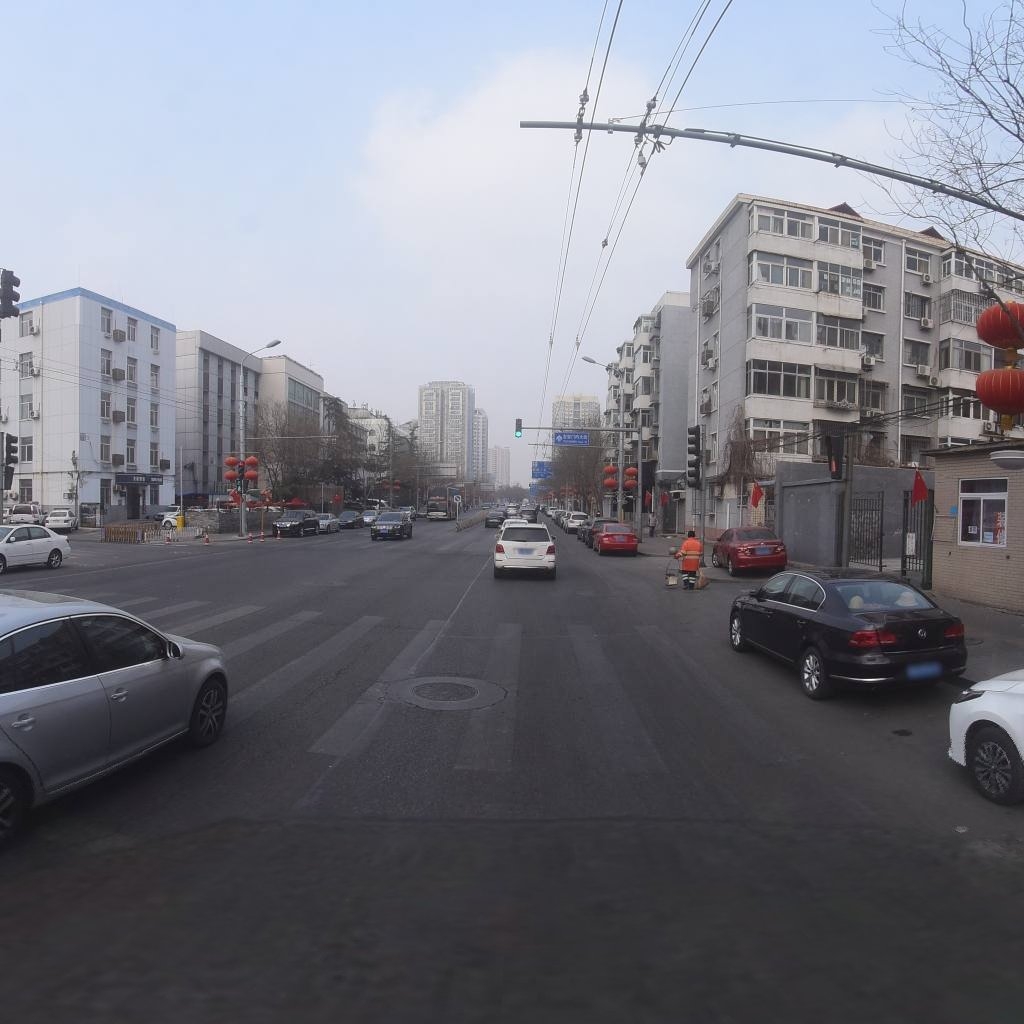
Region: Xicheng
Road damage annotations: manhole cover, longitudinal patch